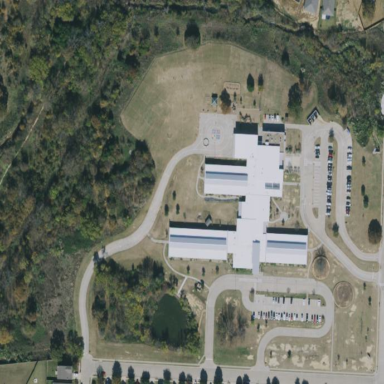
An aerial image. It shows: Elementary school.